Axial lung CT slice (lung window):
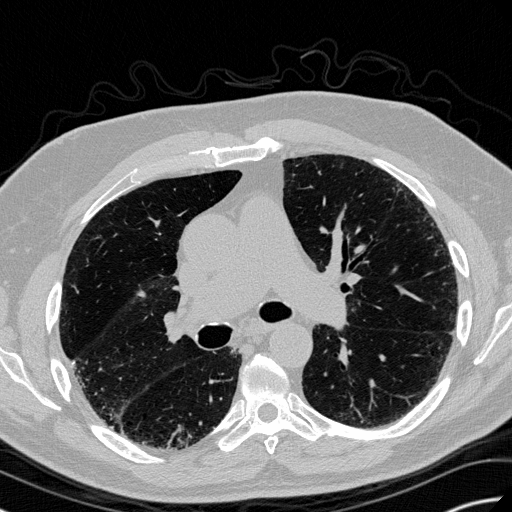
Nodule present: no